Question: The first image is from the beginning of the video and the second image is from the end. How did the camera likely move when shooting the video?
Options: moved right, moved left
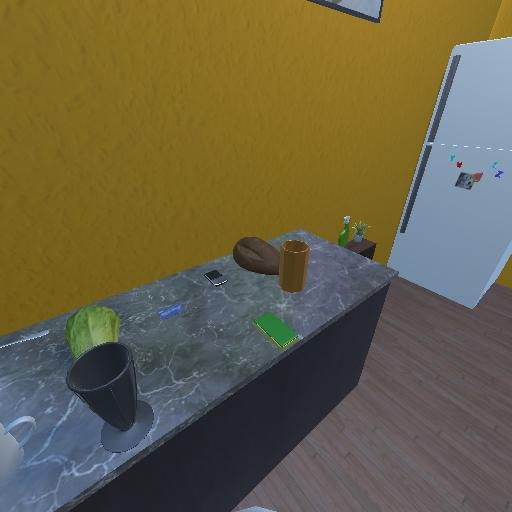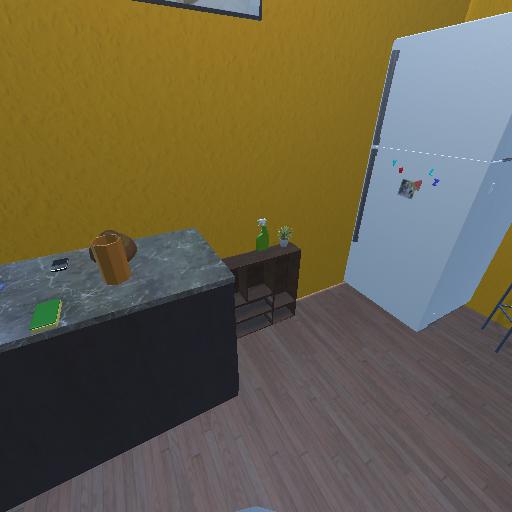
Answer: moved right